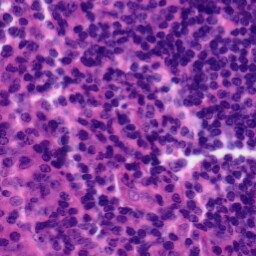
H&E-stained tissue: Tonsil